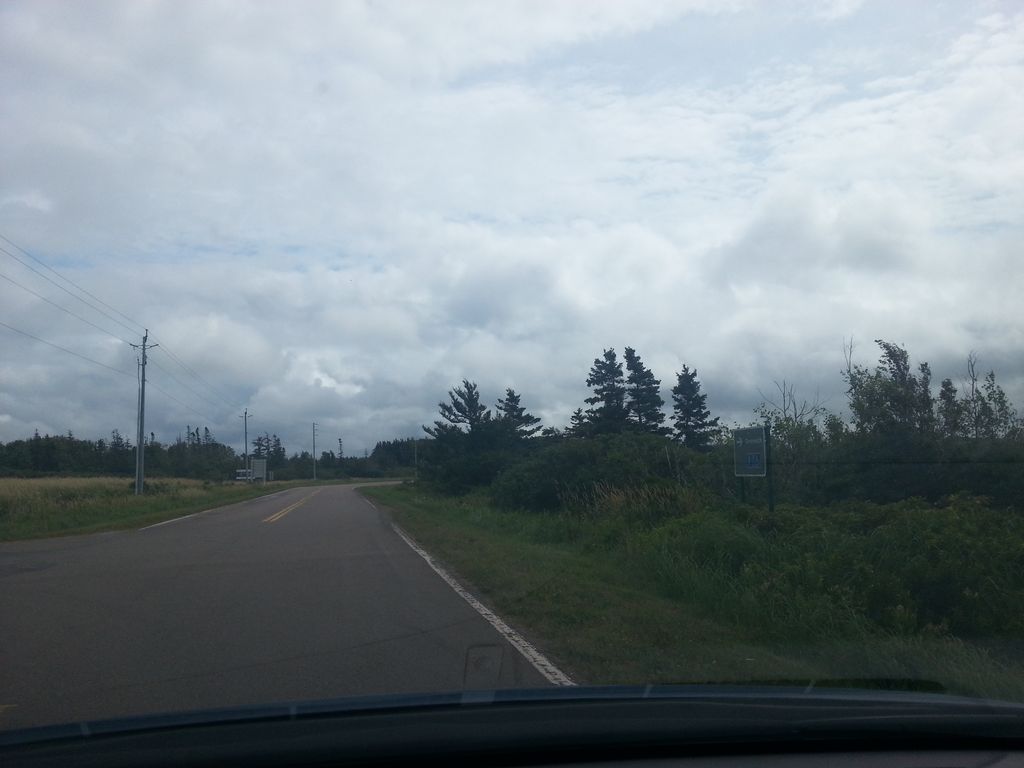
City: charlottetown